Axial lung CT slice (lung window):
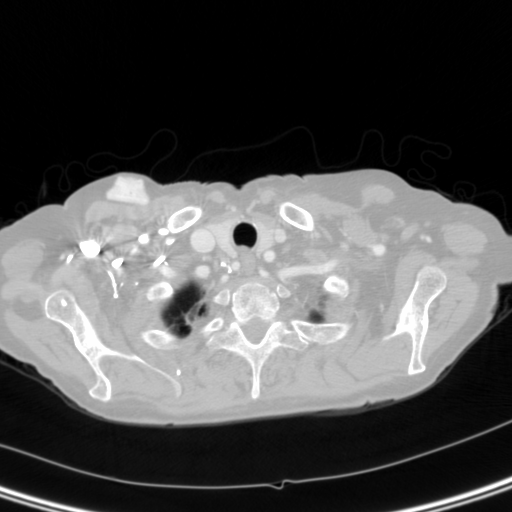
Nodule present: no